Field crop: maize
Growth stage: 2
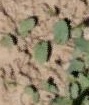
Species: convolvulus